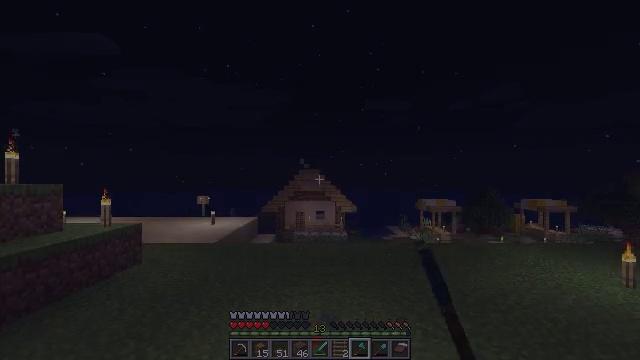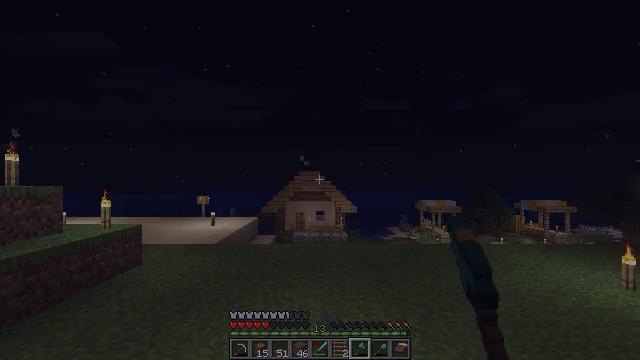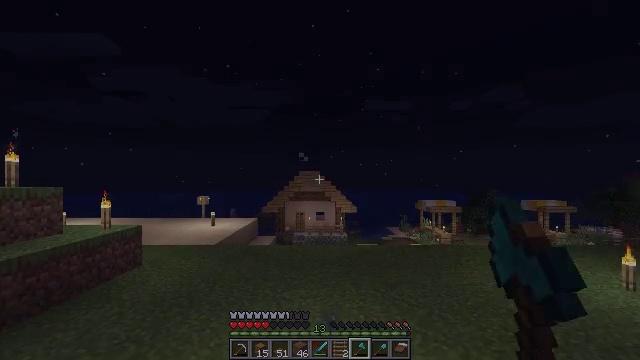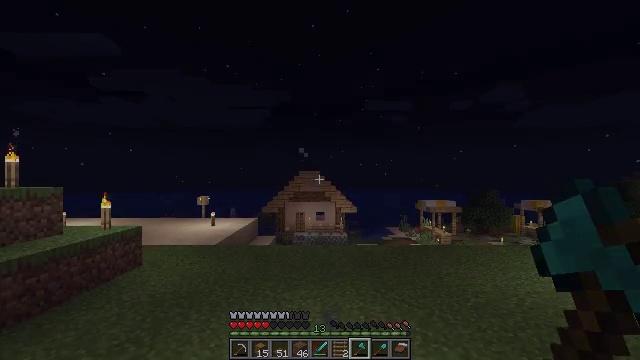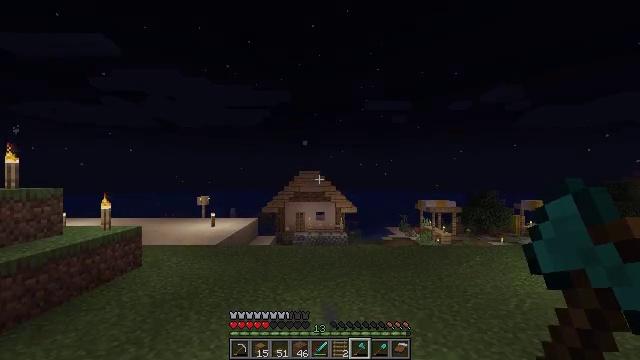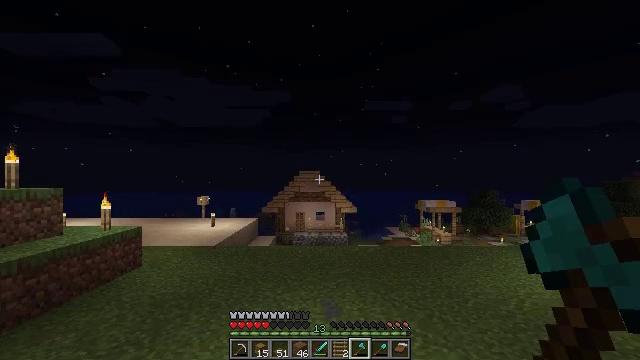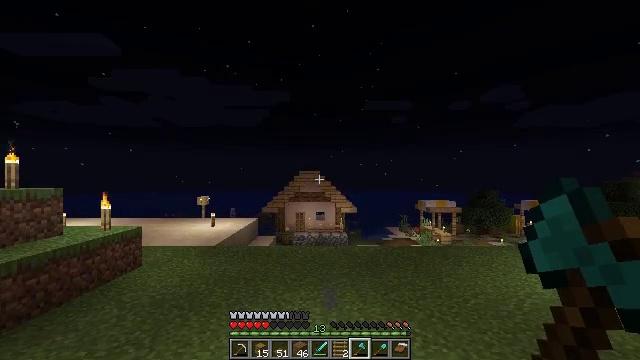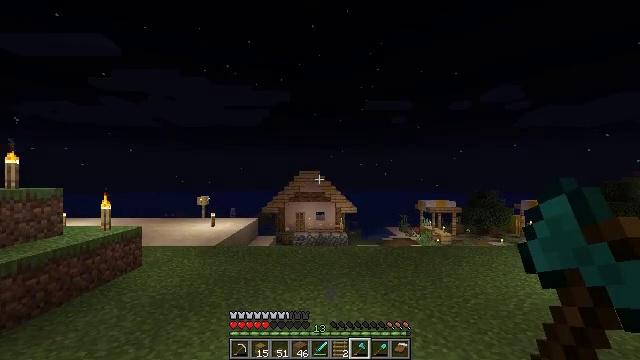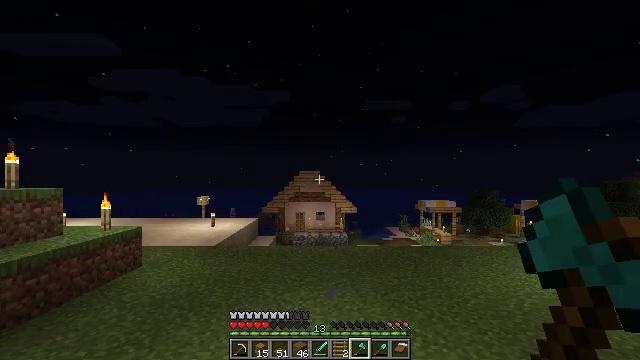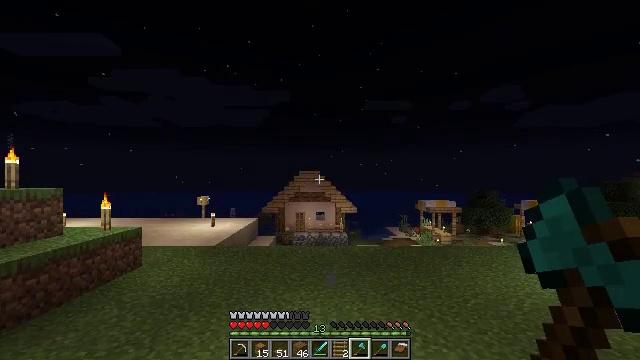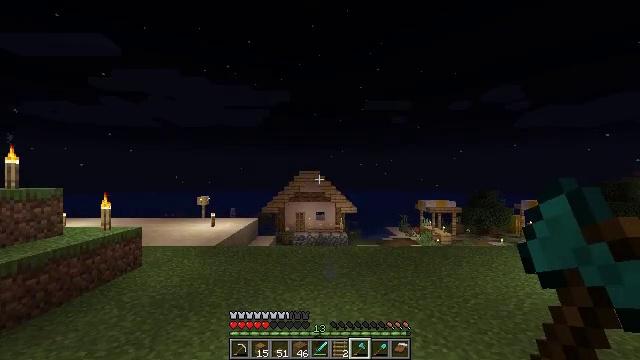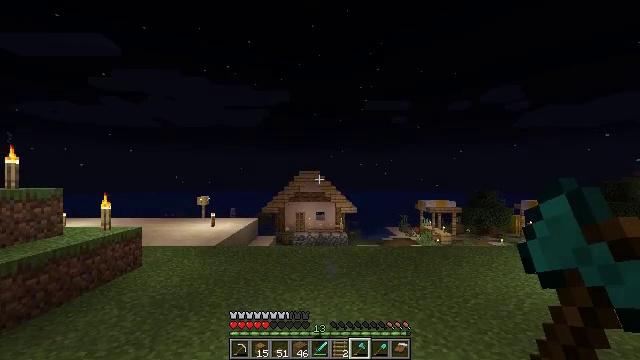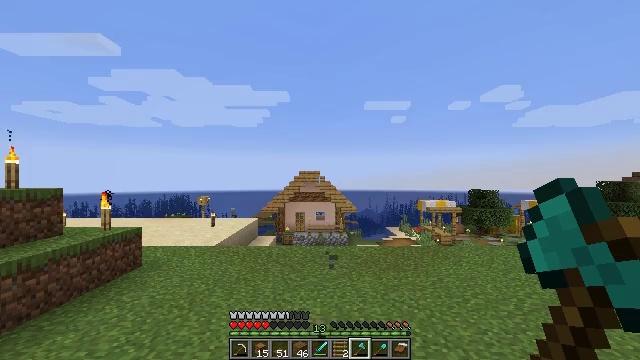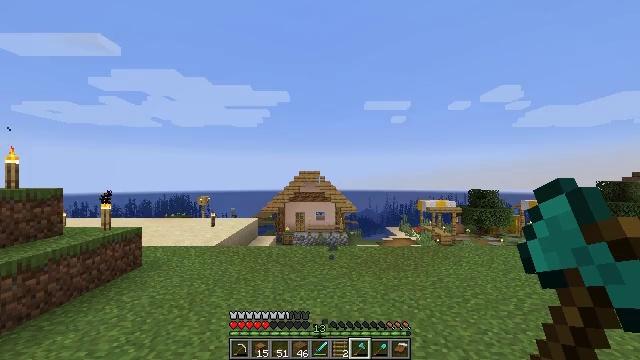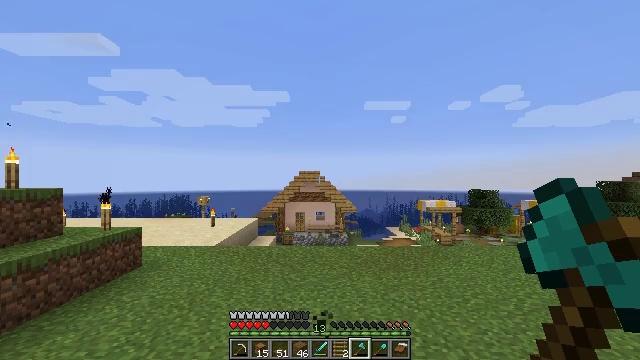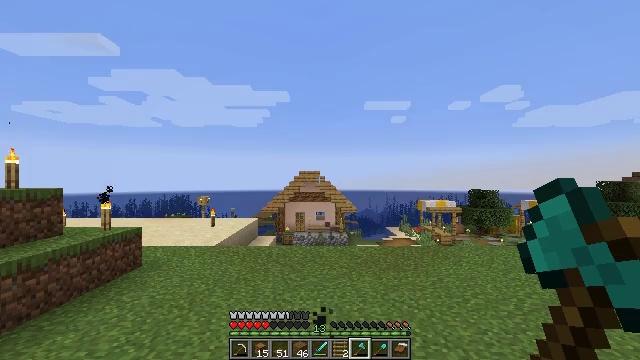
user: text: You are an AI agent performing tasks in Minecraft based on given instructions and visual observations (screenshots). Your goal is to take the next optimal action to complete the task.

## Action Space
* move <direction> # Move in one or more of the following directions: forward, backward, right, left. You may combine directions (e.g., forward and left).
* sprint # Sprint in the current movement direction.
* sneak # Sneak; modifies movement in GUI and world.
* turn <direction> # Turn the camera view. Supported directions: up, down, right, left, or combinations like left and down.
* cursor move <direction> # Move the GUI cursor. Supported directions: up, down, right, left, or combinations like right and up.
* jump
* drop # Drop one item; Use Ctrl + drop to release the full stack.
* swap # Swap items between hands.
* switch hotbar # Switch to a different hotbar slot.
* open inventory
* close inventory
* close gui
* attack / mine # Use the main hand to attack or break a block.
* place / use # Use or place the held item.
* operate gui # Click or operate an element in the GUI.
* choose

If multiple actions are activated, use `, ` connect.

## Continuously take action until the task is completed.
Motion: motion action
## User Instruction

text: Get wheat from the farmland.
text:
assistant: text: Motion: no_op
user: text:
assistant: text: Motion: no_op
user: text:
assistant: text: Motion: no_op
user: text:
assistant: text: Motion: no_op
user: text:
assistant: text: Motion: no_op
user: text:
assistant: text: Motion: no_op
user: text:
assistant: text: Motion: no_op
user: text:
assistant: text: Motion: no_op
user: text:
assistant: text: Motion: no_op
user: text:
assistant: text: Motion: no_op
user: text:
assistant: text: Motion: no_op
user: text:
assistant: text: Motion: no_op
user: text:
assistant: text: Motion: no_op
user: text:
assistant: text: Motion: no_op
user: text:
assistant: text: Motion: no_op
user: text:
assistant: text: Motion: no_op
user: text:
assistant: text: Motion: no_op
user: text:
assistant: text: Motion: no_op
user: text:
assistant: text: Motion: no_op
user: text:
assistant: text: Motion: no_op
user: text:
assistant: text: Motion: no_op
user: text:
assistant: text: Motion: no_op
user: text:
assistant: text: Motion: no_op
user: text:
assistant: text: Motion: no_op
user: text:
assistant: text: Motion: no_op
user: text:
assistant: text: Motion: no_op
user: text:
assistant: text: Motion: no_op
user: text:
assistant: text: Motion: no_op
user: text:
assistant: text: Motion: no_op
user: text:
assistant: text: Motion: no_op